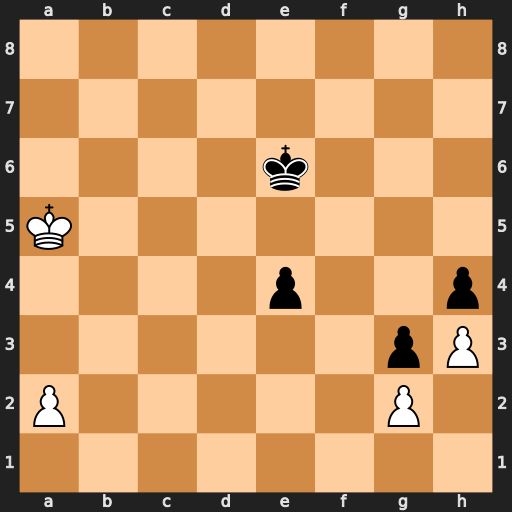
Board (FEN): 8/8/4k3/K7/4p2p/6pP/P5P1/8
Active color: w
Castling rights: -
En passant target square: -
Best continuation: Kb4 Kd5 Kc3